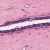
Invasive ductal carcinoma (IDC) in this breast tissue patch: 0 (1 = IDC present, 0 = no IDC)